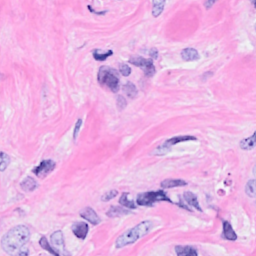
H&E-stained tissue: Breast